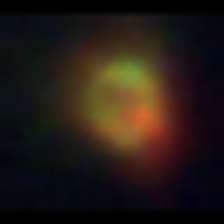
Taxon: NanoPlankton
Group: Other